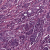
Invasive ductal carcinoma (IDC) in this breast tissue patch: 1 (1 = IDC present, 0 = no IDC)